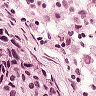
Metastatic tissue present: yes